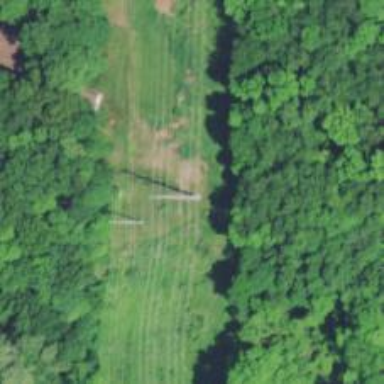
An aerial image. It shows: Power tower.